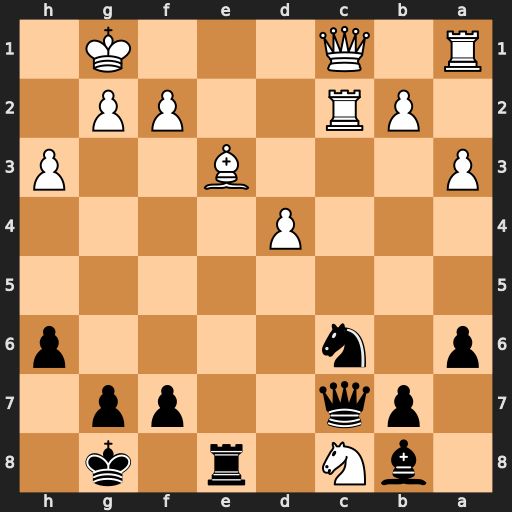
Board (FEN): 1bN1r1k1/1pq2pp1/p1n4p/8/3P4/P3B2P/1PR2PP1/R1Q3K1
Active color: b
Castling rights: -
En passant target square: -
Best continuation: Qh2+ Kf1 Nxd4